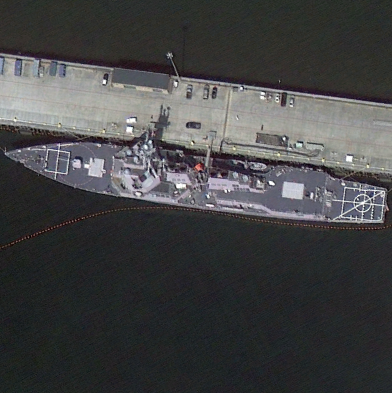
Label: destroyer